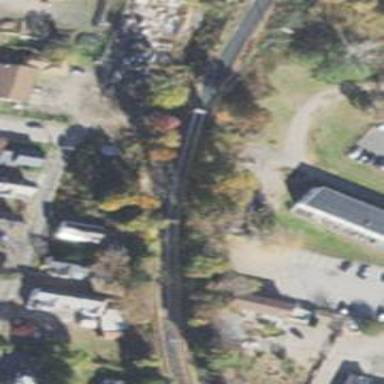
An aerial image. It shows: Abandoned railway.